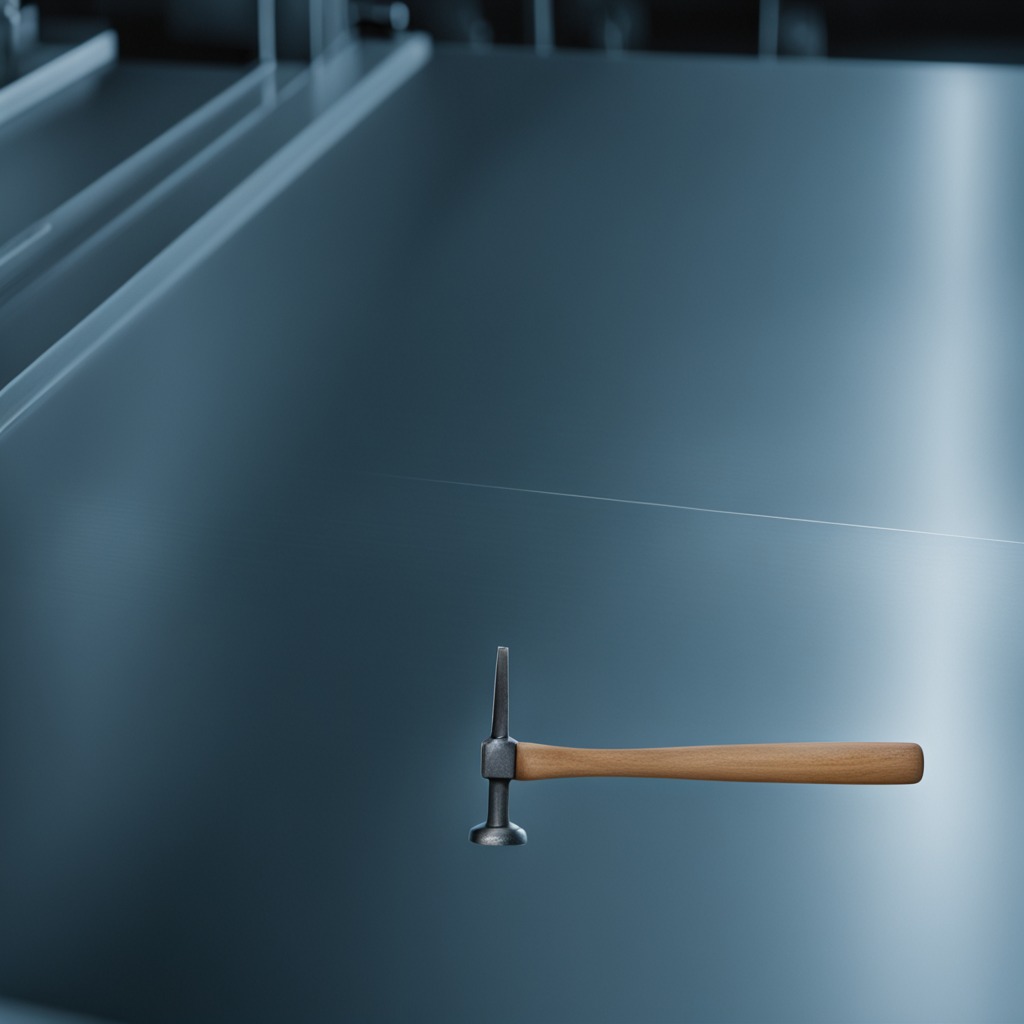
A hammer is lying on a metal table in a machine shop under fluorescent lights.